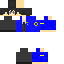
A male human skin with medium skin, wearing brown long hair dressed in a blue hoodie and black pants, featuring a closed mouth.